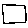
Label: square